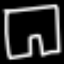
Label: pants